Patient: sex M, age 48
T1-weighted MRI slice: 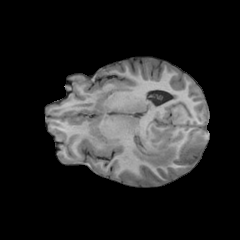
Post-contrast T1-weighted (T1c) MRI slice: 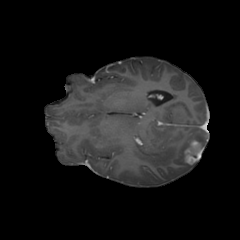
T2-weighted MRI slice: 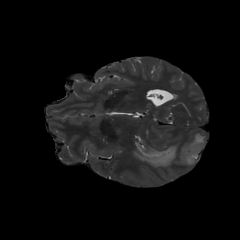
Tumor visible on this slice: yes
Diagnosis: Glioblastoma, IDH-wildtype
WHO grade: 4